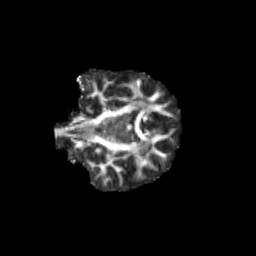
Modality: FA
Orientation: coronal
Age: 11
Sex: female
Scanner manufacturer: siemens
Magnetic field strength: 3 T
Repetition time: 3.8 s
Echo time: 0.07 s